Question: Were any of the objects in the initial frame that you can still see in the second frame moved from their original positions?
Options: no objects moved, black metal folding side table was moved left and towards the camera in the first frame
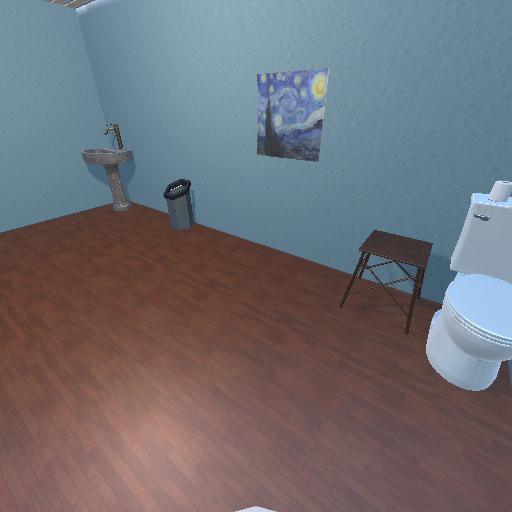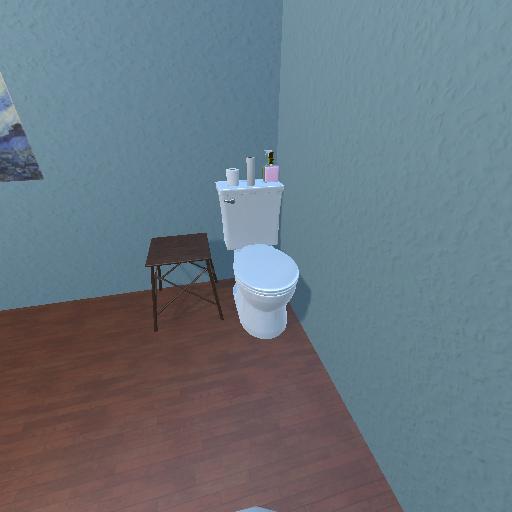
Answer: no objects moved